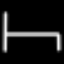
Label: bed